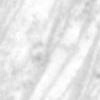
Label: change